Interaction volume radius: 10 \u00c5
Interaction volume height: 20 \u00c5
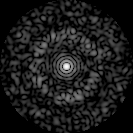
Disorder parameter: 0.8164